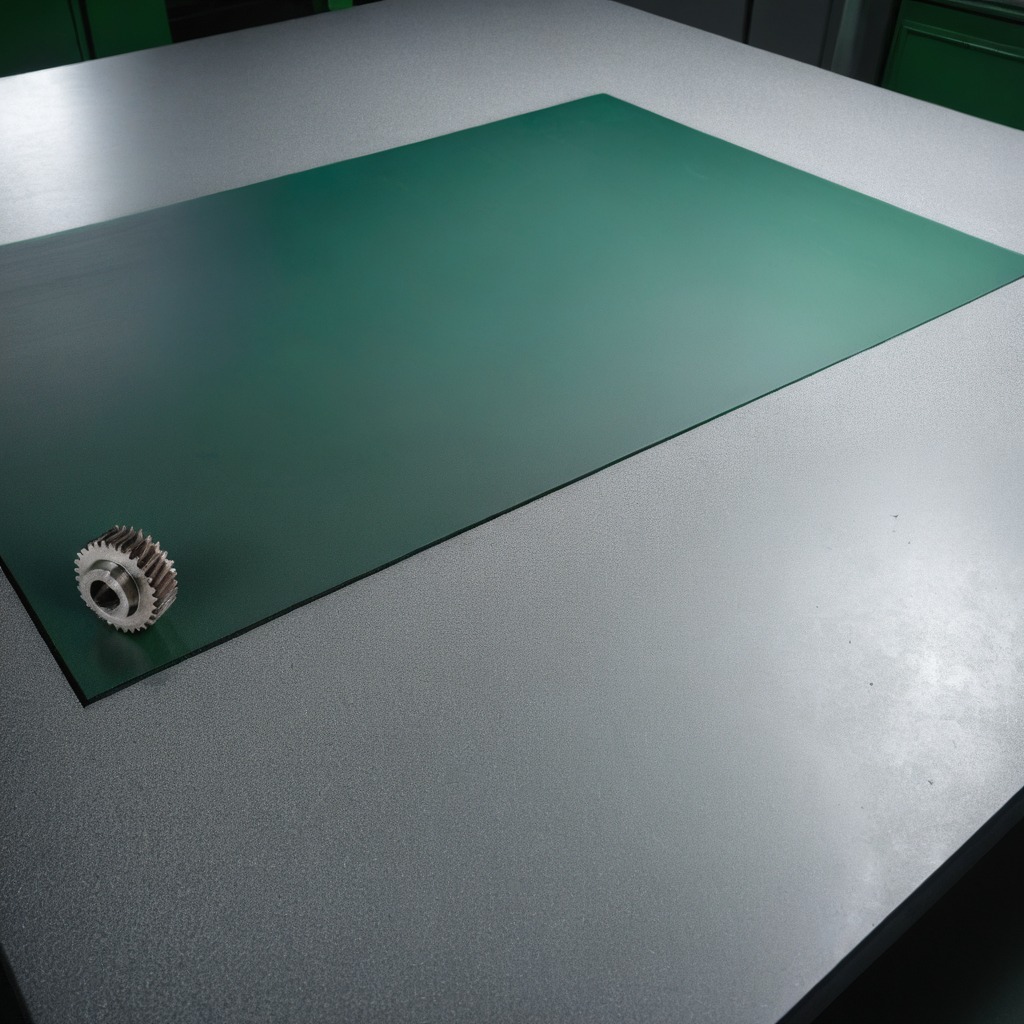
A steel gear with teeth is lying on the green rubber mat.